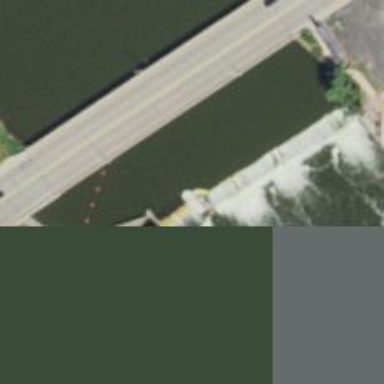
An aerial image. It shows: Dam across waterway.